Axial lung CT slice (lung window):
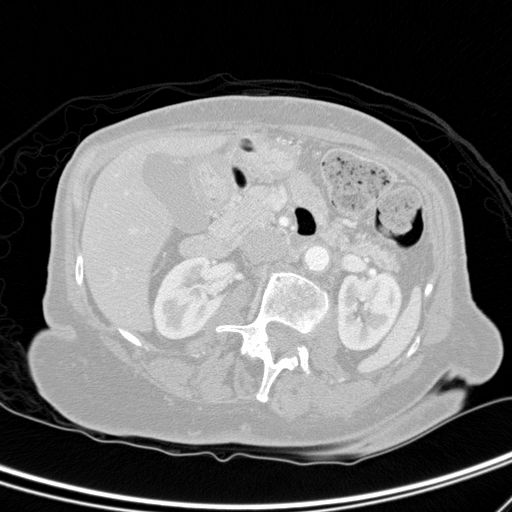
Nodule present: no